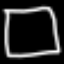
Label: square